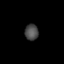
Tissue: prostate
Cell type: T cells
Senescence score: 0.2595
Nuclear area (px): 211
Mean DAPI intensity: 74.436